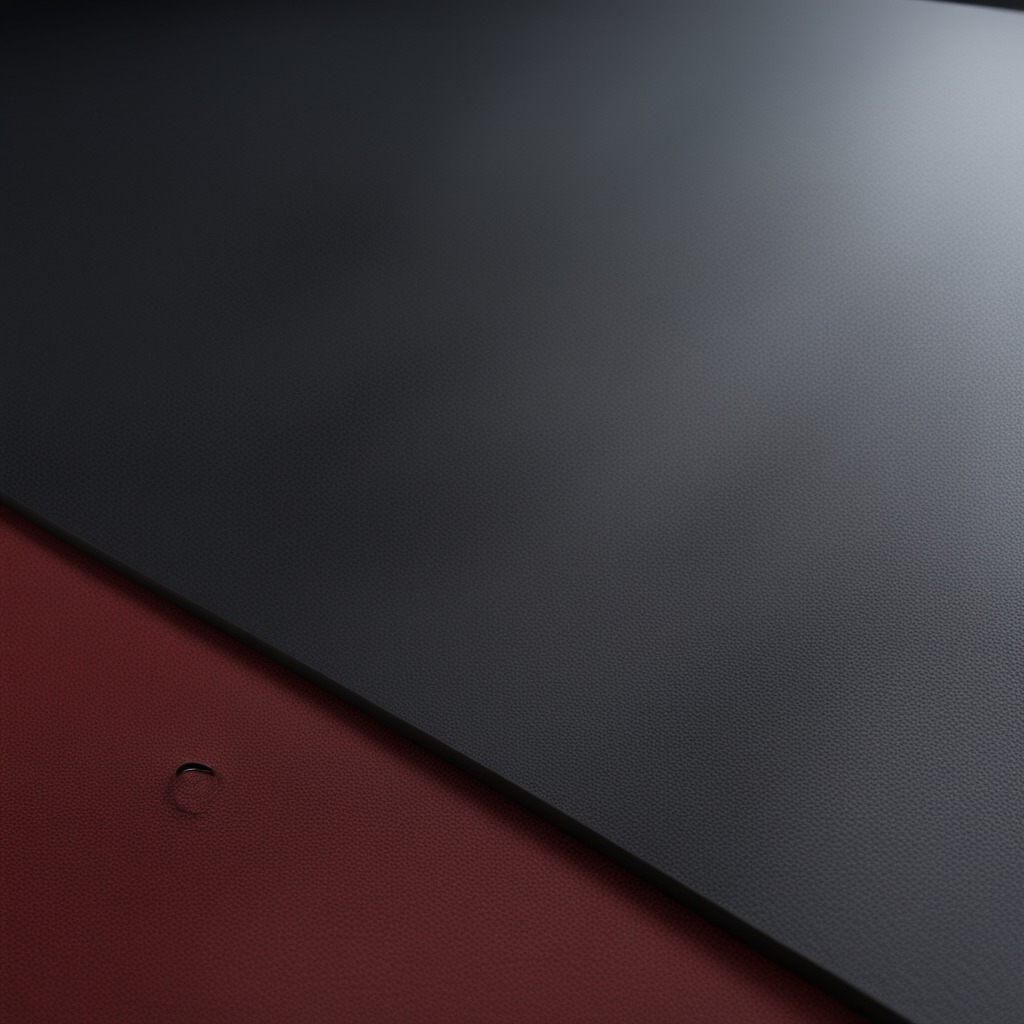
A rubber O-ring lying on the clean granite tabletop